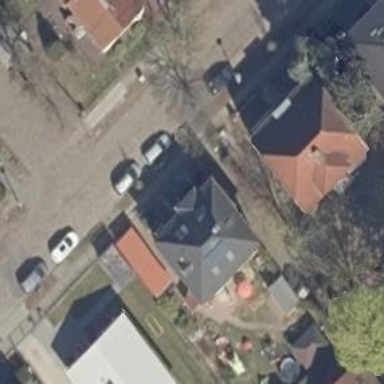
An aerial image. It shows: Detached building with hipped roof.